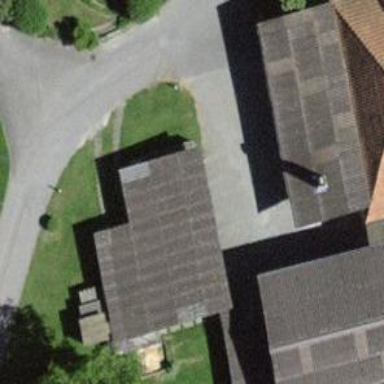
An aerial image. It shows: View of roof of building.